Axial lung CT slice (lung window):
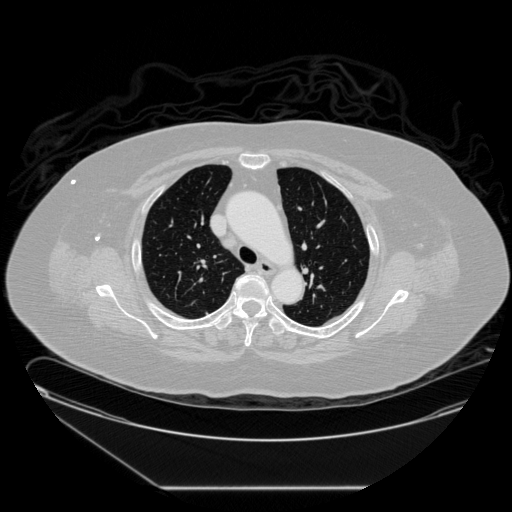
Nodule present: no